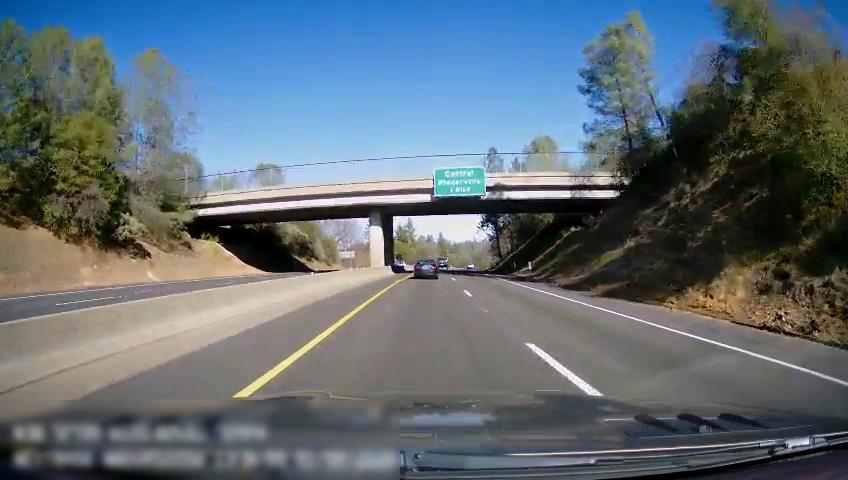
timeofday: Day
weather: Sunny
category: Drivable Space
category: Drivable Space
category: Vehicles | Car
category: Vehicles | Truck
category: Vehicles | SUV
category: Lanes | Current Lane
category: Lanes | Current Lane
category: Lanes | Alternate Lane
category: Lanes | Opposite Lane
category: Lanes | Opposite Lane
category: Traffic | Signs